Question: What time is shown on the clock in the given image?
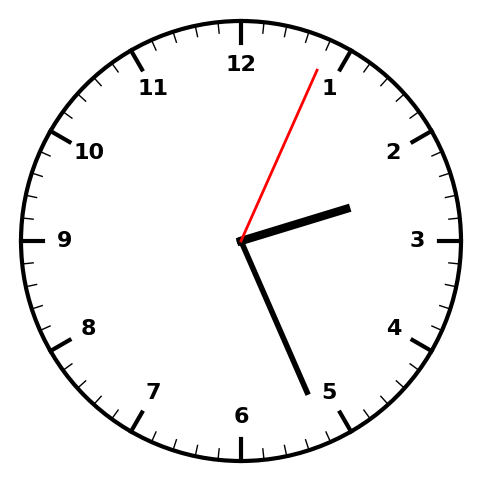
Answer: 02:26:04